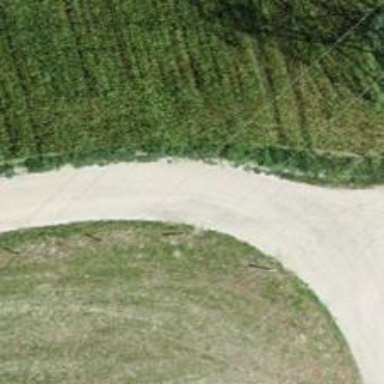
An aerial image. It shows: Unpaved track with grade3 tracktype.